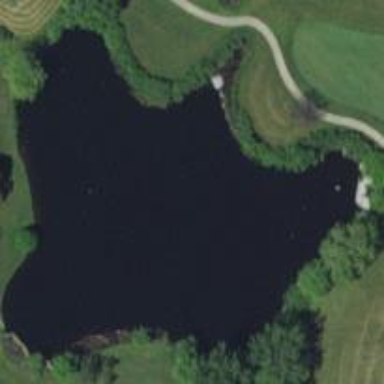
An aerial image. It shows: Water hazard on golf course. The hazard is natural water feature.